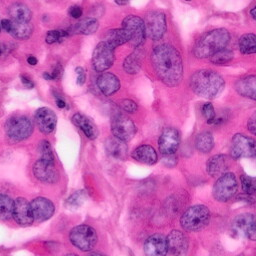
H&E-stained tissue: Pancreatic